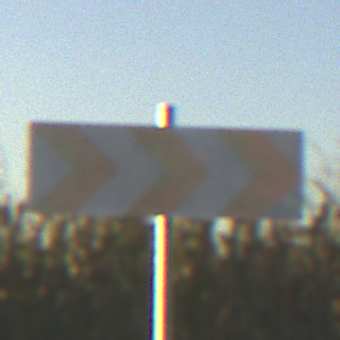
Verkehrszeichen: RichtungstafelnInKurvenGrossLinks
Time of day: SunriseSunset
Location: Outdoor (RoadRail)
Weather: Clear
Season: NotSpecified
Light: Natural